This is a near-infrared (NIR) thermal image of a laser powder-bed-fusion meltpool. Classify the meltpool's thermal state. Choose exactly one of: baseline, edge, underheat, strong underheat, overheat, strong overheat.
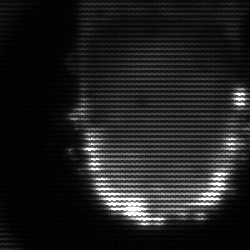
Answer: baseline